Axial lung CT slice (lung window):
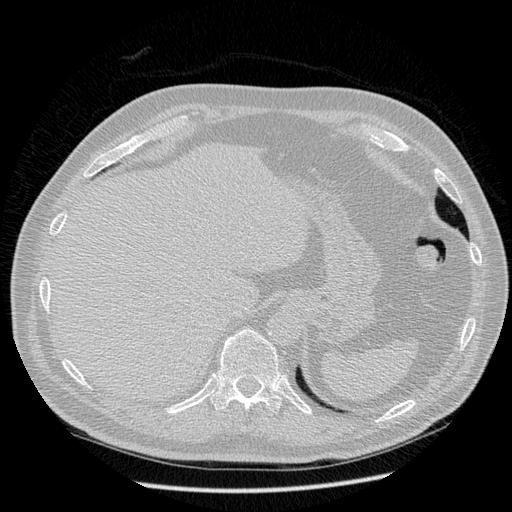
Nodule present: no